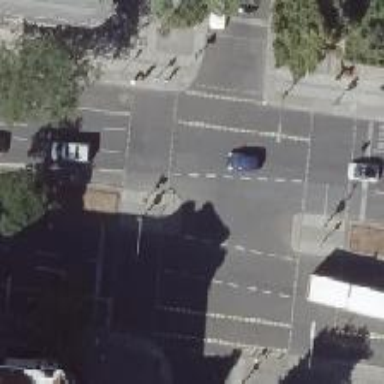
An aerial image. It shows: Footway located on traffic island.